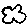
Label: cloud